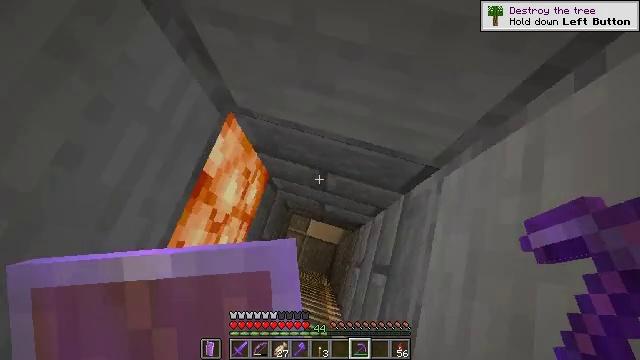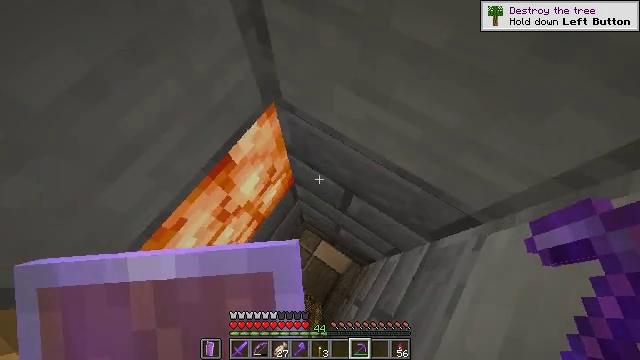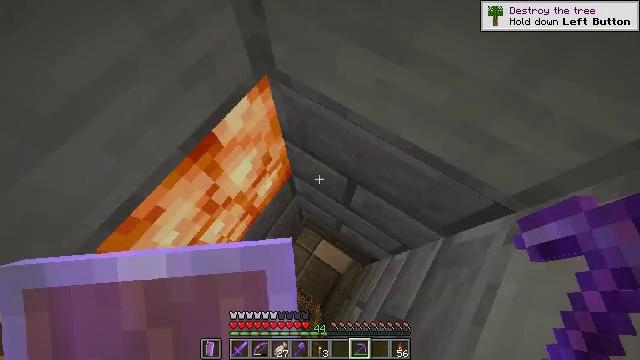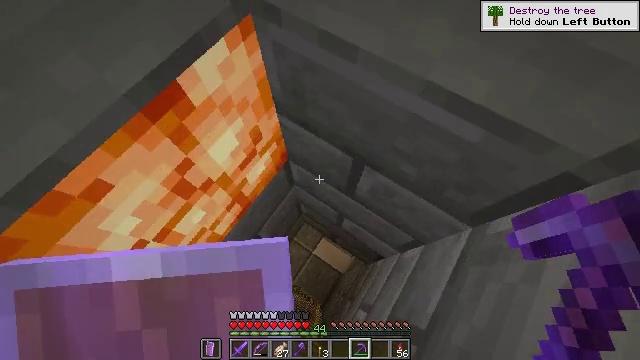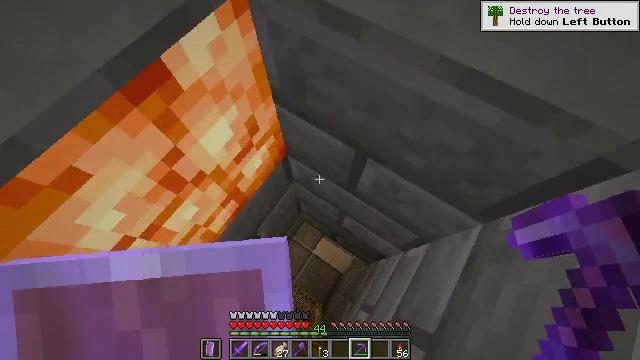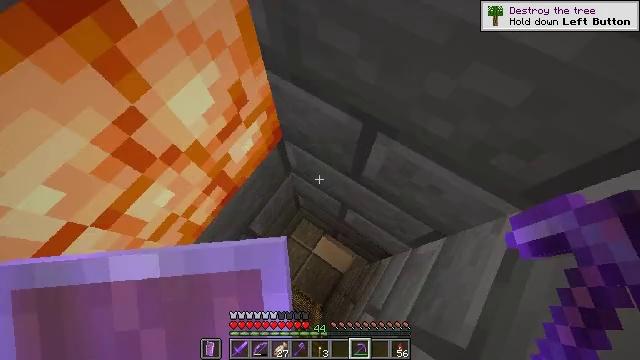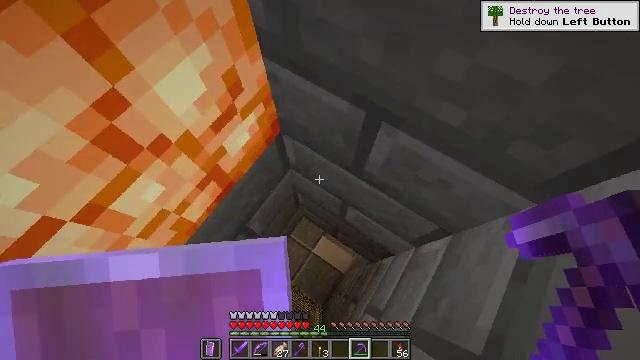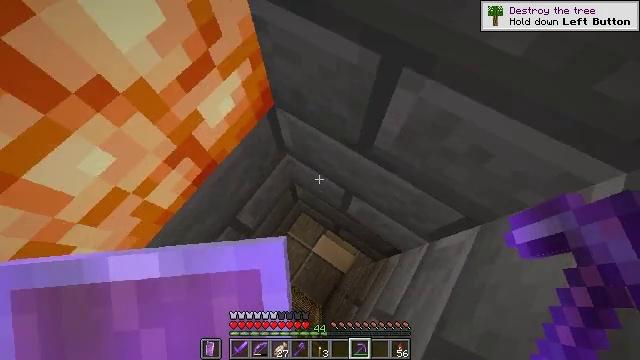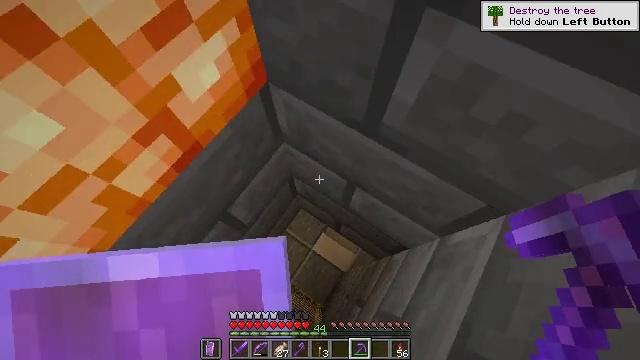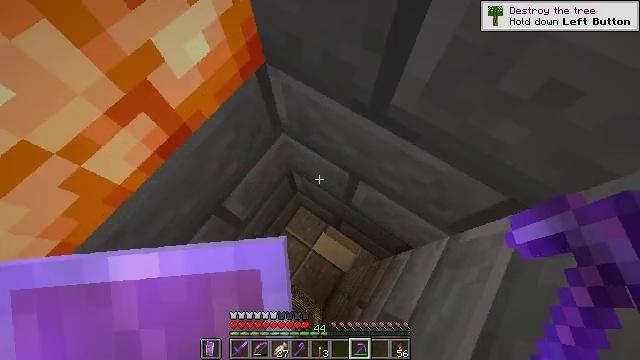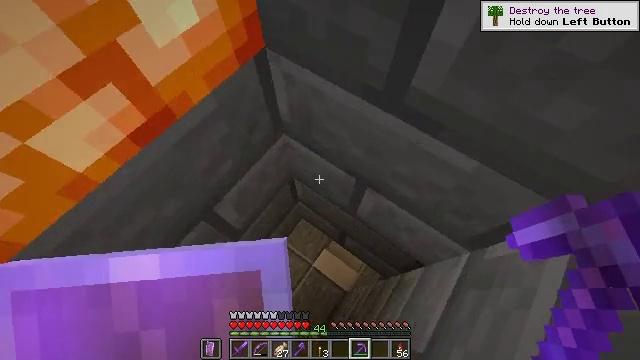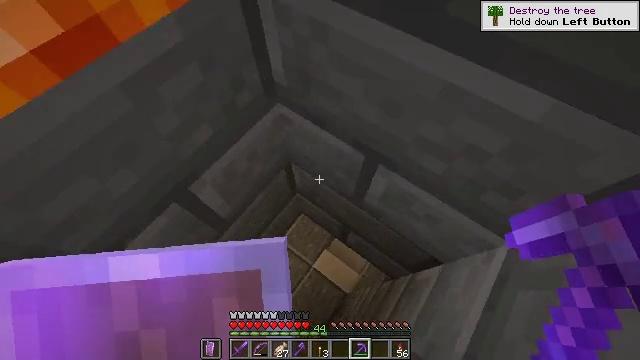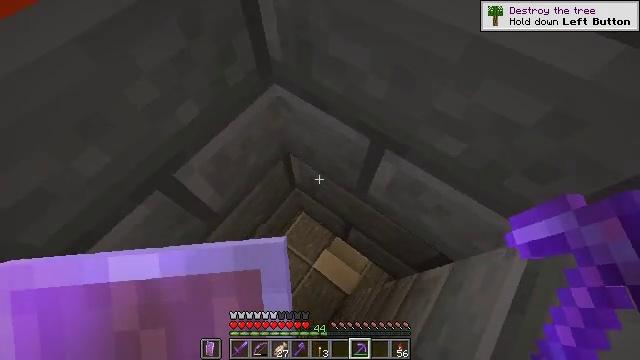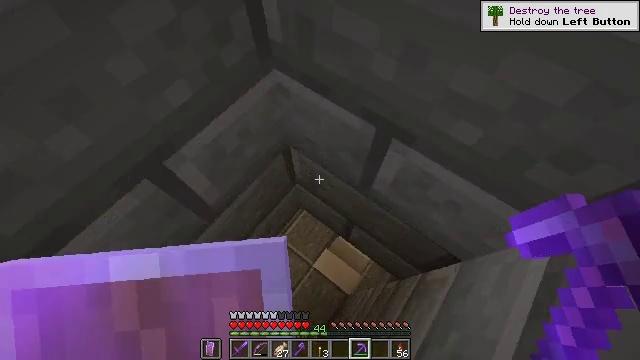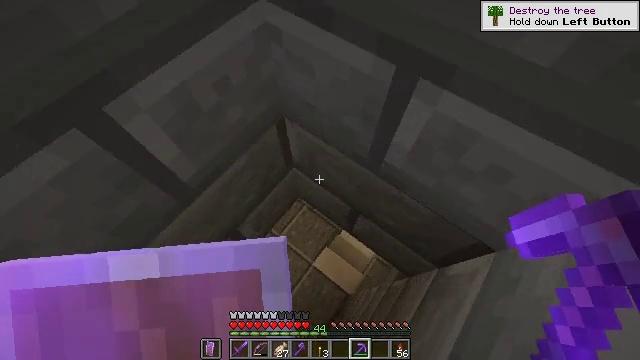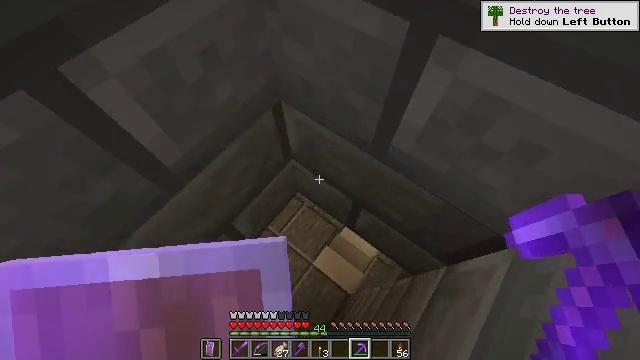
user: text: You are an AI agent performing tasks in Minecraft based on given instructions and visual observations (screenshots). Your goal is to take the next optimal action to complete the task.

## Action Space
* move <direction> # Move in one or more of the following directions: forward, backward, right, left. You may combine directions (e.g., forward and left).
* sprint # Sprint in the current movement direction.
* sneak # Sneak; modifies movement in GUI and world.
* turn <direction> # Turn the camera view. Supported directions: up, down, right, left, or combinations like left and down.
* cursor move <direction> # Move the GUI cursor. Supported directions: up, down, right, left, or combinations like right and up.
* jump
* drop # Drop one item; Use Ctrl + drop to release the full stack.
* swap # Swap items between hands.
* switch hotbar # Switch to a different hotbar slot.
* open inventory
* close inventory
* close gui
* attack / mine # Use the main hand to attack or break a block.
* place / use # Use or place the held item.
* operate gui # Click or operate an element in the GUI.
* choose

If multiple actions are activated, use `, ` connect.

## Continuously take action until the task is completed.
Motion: motion action
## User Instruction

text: Dig up the bone block in the desert or swamp biome.
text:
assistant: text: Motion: turn left and up
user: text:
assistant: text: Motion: no_op
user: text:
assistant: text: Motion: no_op
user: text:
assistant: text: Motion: no_op
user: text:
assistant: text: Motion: no_op
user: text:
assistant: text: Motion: no_op
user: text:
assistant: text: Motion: no_op
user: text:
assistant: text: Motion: no_op
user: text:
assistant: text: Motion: no_op
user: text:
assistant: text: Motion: turn left and up
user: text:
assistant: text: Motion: no_op
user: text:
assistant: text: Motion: no_op
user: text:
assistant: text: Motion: no_op
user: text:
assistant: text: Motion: no_op
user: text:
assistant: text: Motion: no_op
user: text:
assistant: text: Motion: no_op
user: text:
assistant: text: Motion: no_op
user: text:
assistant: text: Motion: no_op
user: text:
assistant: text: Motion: no_op
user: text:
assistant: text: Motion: no_op
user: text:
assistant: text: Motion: turn up
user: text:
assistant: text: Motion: turn left and up
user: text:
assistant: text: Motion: turn left and up
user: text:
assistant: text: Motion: turn up
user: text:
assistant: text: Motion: turn up
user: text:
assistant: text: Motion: no_op
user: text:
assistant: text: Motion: no_op
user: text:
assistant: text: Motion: no_op
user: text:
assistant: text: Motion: no_op
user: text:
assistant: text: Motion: turn left